Aerial crown-view tile of a tropical tree (Barro Colorado Island, Panama), acquired 20240918:
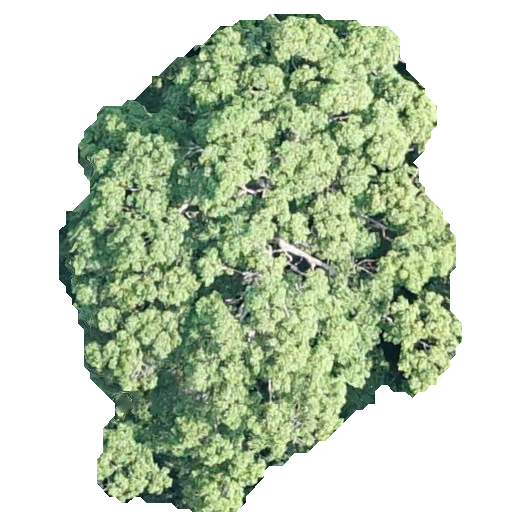
Species: Ocotea leptobotra
GBIF accepted scientific name: Ocotea leptobotra
Crown area: 227.421 m²